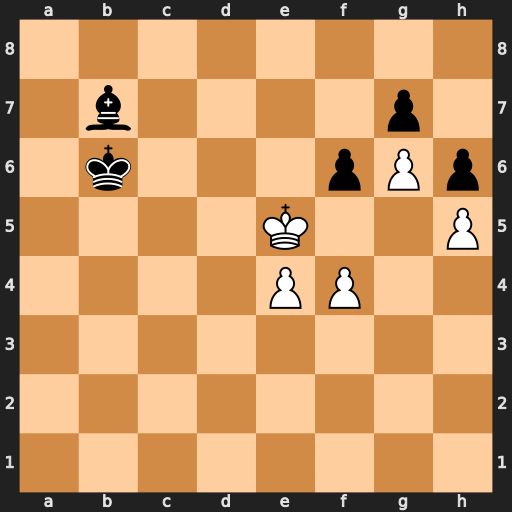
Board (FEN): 8/1b4p1/1k3pPp/4K2P/4PP2/8/8/8
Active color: w
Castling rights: -
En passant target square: -
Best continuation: Ke6 Bxe4 Kf7